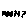
Label: moon